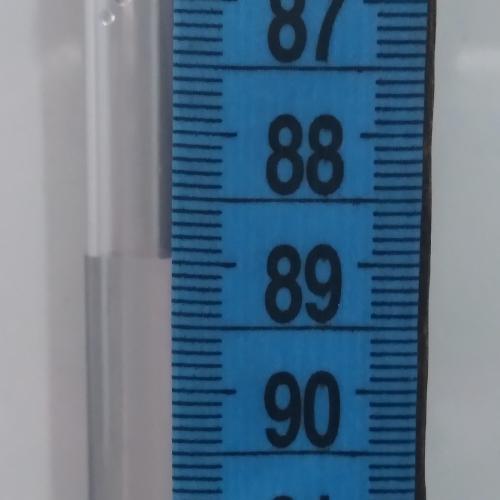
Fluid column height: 89.0 cm